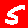
Digit: 5